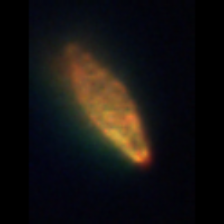
Taxon: Pennate
Group: Diatoms